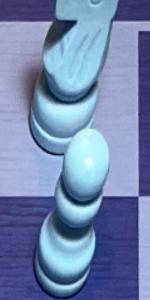
Label: Pawn_White